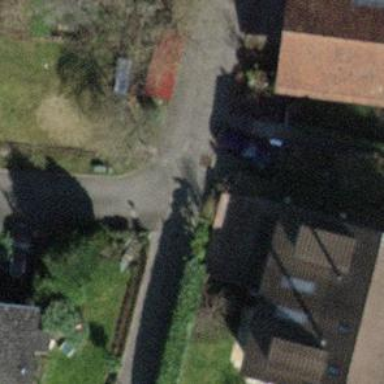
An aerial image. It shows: Paved footway.